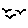
Label: bird